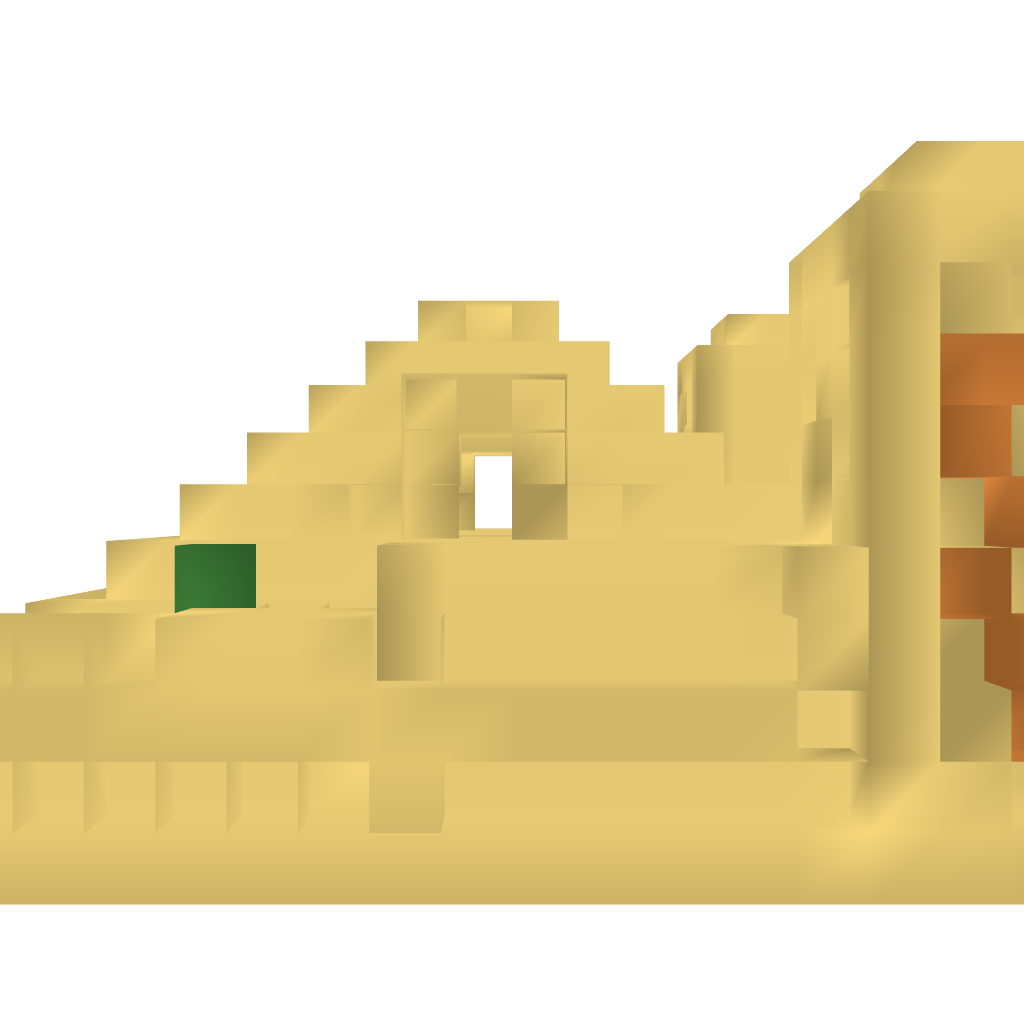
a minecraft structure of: Sand Pyramid good quality